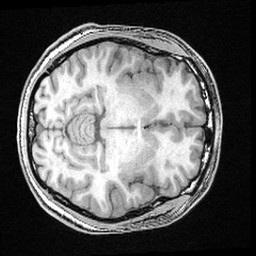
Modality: T1w
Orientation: axial
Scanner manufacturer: ge
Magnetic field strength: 3 T
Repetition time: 0.008572 s
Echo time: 0.003384 s